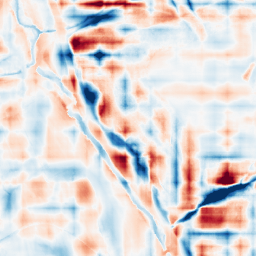
Category: wavelet
Decomposition family: wavelet_reverse_biorthogonal
Decomposition parameters: wavelet: rbio2.4
level: 5
Upsampling method: edge_directed
Upsampling parameters: scale: 4
Upsampling scale: 4